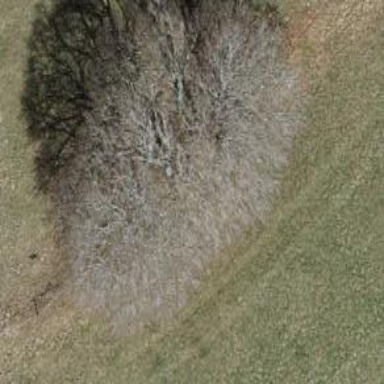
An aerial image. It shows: Beautiful tree in nature.